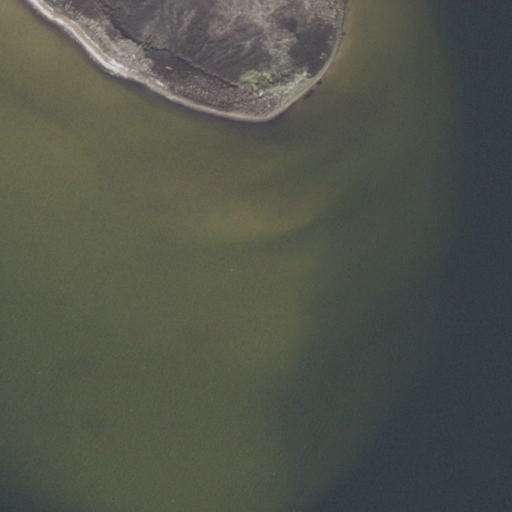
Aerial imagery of cape in Florida named Tarkiln Point containing open water and herbaceous wetlands